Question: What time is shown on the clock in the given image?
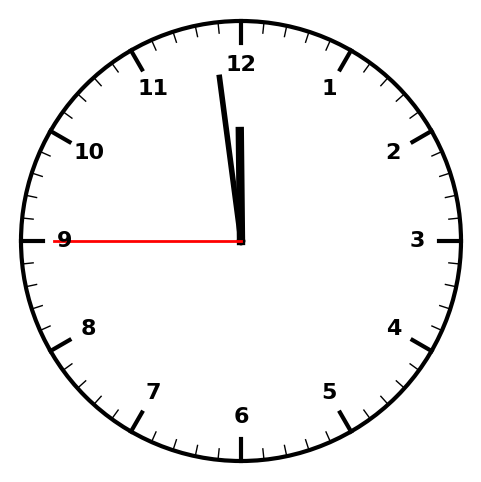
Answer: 11:58:45